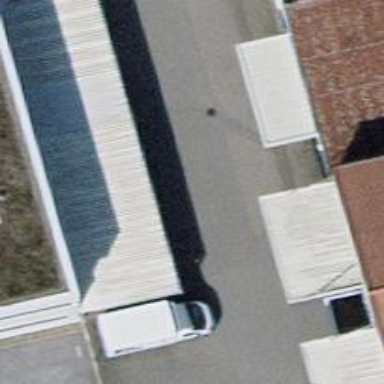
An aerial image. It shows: View of roof of building.